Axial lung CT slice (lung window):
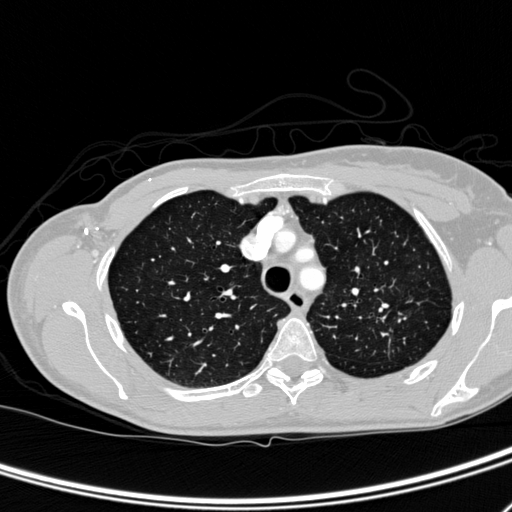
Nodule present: no